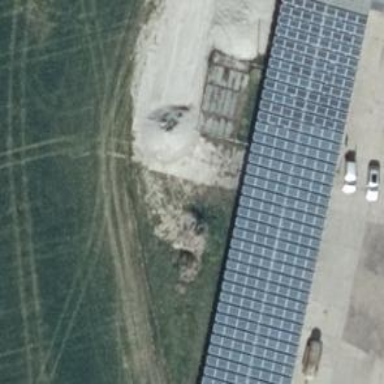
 generating electricity through photovoltaic methods."